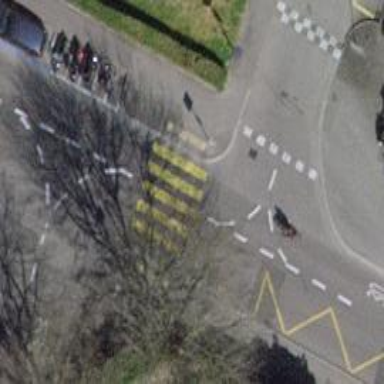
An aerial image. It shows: Uncontrolled zebra crossing on the road.